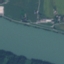
Land use / land cover: River